Question: I am trying to recreate a table like this:

I am using the DocX library to manipulate Word files, but I'm having trouble getting the widths right. Trying to set the widths of cells only seems to work when it's not set to the window autofit mode, and it only seems to resize when the specified width is greater than half of the table width, or rather, I can make a cell bigger than half the width but not smaller.
What would be the simplest way to reproduce the intended table?
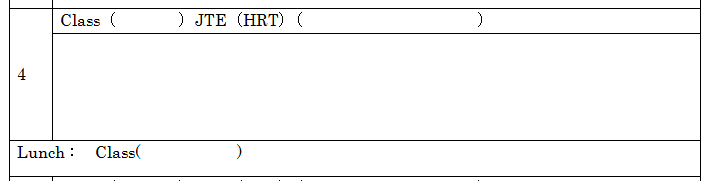
Answer: I found the answer to this myself. In order to properly set the width, you have to loop through each cell in a column and set every width. This will not work with any autofit options selected.